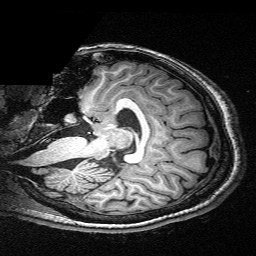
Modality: T1w
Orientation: sagittal
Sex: female
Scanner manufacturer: siemens
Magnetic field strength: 3 T
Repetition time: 2.3 s
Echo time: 0.00336 s